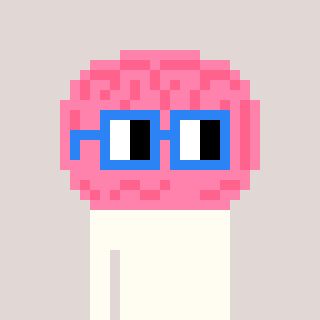
a pixel art character with square blue glasses, a brain-shaped head and a yellow-colored body on a warm background